Question: I have table consist of column("file as pdf") which stores the bills.
my problem is i want to export that table to excel sheet.
is it possible?
So far i tried this..
'''
Dim xapp As New Microsoft.Office.Interop.Excel.Application
Dim wb As Workbook = xapp.Workbooks.Add
Dim ws As Worksheet = wb.Worksheets(1)
ws.Activate()
'Fill header of the sheet----------------------------------
For i As Integer = 1 To dgvcustomer.Columns.Count
ws.Cells(1, i) = dgvcustomer.Columns(i - 1).HeaderText
Next
'End header------------------------------------------------
Dim Dgrow, Dgcell, Dgcol As Integer
Dgrow = 1
Dgcell = 1
'Fill Sheet -----------------------------------------------------------------------
While (Dgrow <= dgvcustomer.Rows.Count)
Dgcol = 1
While (Dgcol <= ws.UsedRange.Columns().Count)
ws.Cells(Dgrow + 1, Dgcol).value = dgvcustomer.Rows(Dgrow - 1).Cells(ws.Cells(1, Dgcol).value).Value
Dgcol += 1
End While
Dgrow += 1
End While
'End fill sheet--------------------------------------------------------------------
wb.SaveAs(dlgSaveFile.FileName)
wb.Close()
xapp.Quit()
'''
This code works for non blob data type columns but for blob it raises exception.

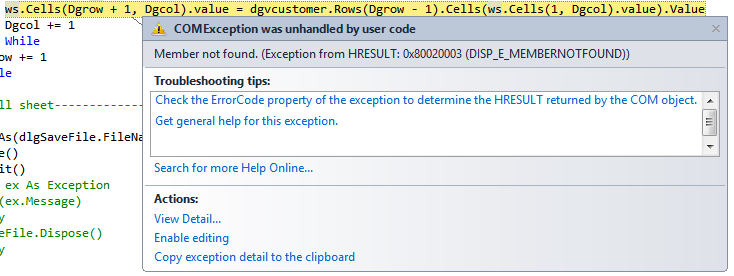
Answer: No. Excel does not support storing data blobs in cells of worksheets.
You should probably export these PDFs each to individual files, and specify the file name in the exported worksheet.